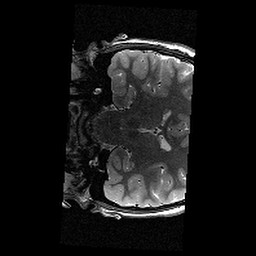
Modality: T2w
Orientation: coronal
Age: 11
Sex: female
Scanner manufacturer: siemens
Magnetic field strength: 3 T
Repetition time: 9.23 s
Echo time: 0.067 s